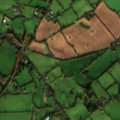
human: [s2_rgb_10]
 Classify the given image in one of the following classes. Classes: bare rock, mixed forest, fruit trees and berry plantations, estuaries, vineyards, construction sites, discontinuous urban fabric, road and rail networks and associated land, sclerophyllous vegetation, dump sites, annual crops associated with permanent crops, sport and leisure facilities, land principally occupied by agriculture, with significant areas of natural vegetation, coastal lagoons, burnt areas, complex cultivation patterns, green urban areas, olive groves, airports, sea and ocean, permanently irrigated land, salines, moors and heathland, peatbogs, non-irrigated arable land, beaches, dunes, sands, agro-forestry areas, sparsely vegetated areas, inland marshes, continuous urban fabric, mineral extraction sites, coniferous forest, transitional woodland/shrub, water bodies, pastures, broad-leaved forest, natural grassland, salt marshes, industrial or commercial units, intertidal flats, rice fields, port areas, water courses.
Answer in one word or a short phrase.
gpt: non-irrigated arable land, pastures